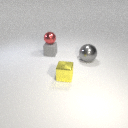
small gray rubber cube to the left of large gray metal sphere